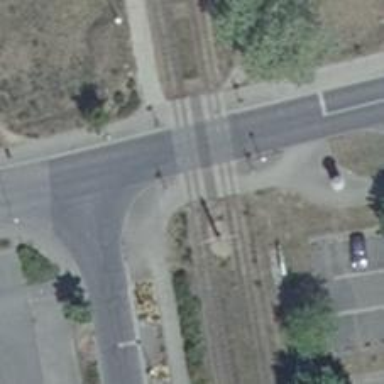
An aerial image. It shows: Crossing for the railway.